Field crop: tomato
Growth stage: 1
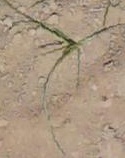
Species: cyperus